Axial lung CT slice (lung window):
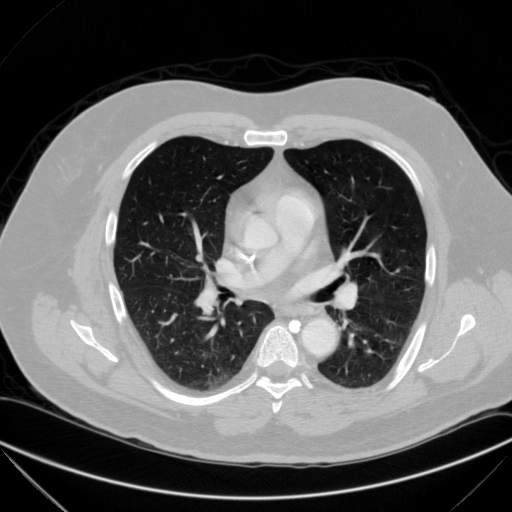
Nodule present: no